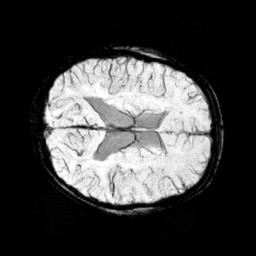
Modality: minIP
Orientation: axial
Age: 12
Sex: male
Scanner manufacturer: siemens
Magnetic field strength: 3 T
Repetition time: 0.027 s
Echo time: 0.02 s